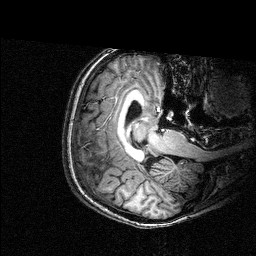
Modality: T1w
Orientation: axial
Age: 29
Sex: female